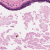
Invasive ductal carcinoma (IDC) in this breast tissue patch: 0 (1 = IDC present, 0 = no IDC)